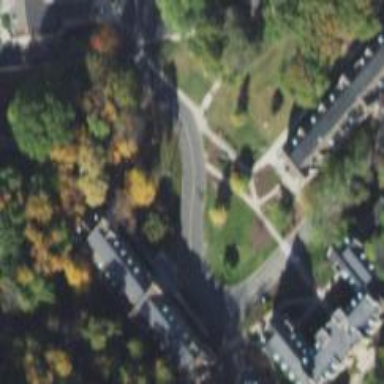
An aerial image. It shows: Dormitory building.